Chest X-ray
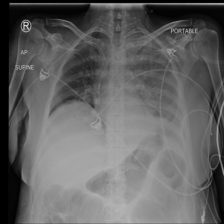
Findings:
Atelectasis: negative
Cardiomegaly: negative
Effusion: positive
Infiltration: positive
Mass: negative
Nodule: positive
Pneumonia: negative
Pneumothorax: negative
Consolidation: negative
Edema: negative
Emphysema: negative
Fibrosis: negative
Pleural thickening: negative
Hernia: negative